Question: I have a question, I would be thankful if you help.
In the following picture I want to build a new column with the name: recent score
as you see the recent score is the score that a user gained last date. if we order rows by date, recent score is the score value of the below row.

I wrote the following code, but it's wrong :(
'''
SELECT [user-name],
[submissions],
[date],
[score]
(SELECT [score]
FROM [top-concept6] tc6
WHERE tc6.[user-name]=[top-concept6].[user-name]
AND tc6.[date]= (SELECT TOP(1) [date]
FROM [top-concept6] tcc6
WHERE [date]<[top-concept6].[date] ORDER BY [date] DESC)) AS [recent-score]
FROM [top-concept6]
'''
this is sql fiddle: <URL>
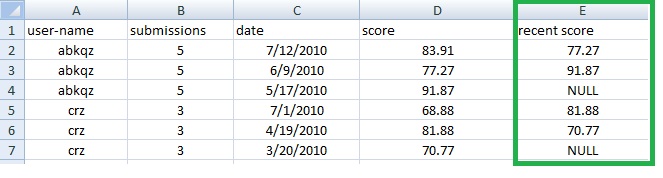
Answer: '''
select *,
(select top 1 score from [top-concept6]
where [user-name]=t1.[user-name]
and [date]<t1.[date]
order by date desc
) recent_score
from [top-concept6] t1
'''
<URL>